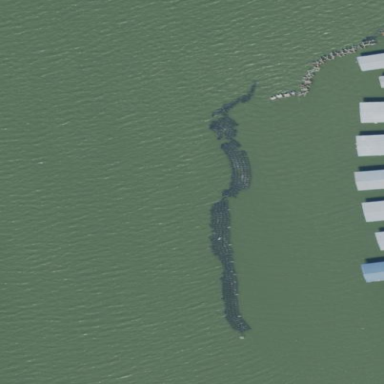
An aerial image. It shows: Breakwater structure.